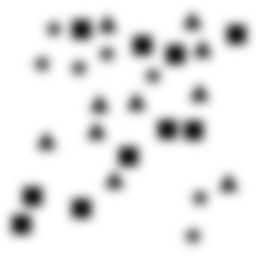
Squares: 10
Triangles: 10
Stars: 7
Total shapes: 27